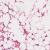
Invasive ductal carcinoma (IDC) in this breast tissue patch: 1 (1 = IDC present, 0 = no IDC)